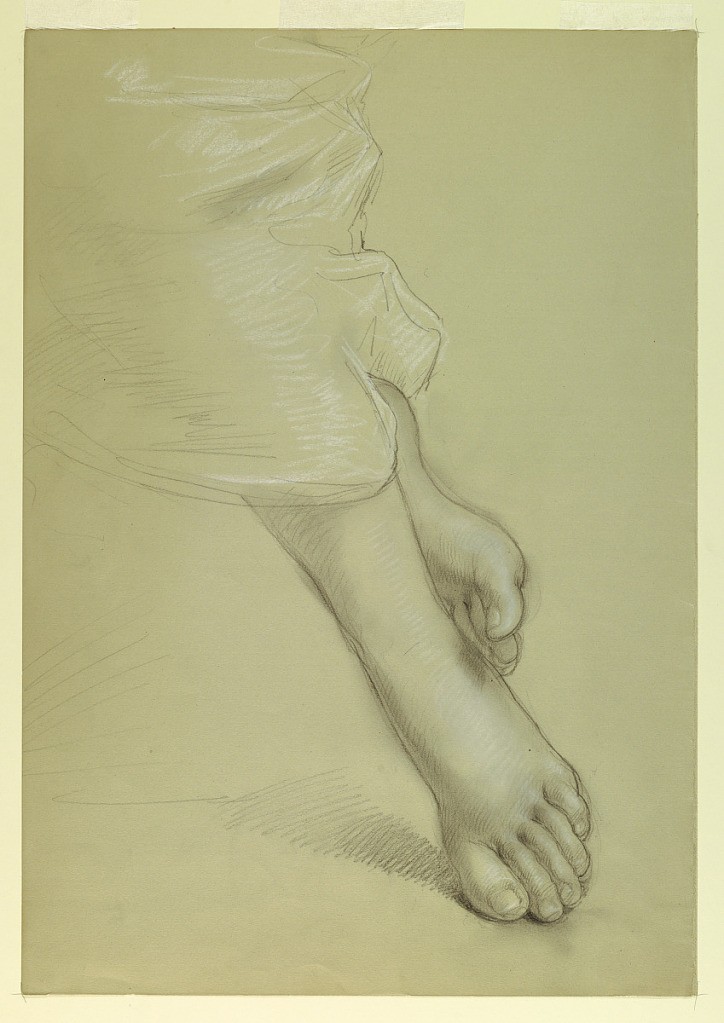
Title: Study of Feet for "Justice and Peace"
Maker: Daniel Huntington, American, 1816–1906
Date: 1878
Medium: Graphite and white chalk on off-white wove paper
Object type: Drawing
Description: Study of a woman's left foot with the right foot crossed behind it.